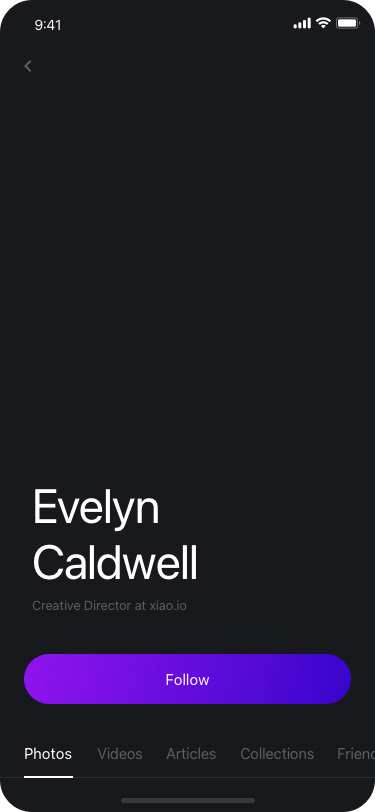
Text in this UI design:
Photos
Videos
Articles
Collections
Friends
Follow
Evelyn
Caldwell
Creative Director at xiao.io